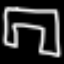
Label: pants